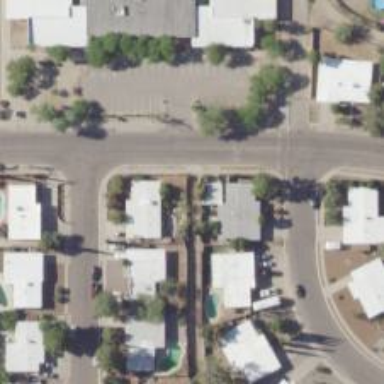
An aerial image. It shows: Alleyway designated as service road.